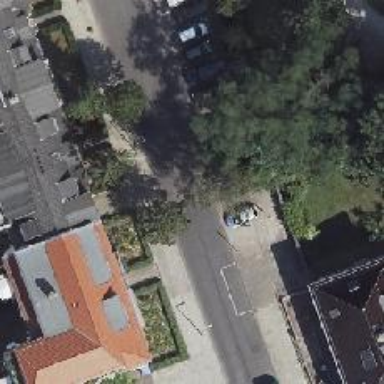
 and the sidewalk surface on the right is made of sett."